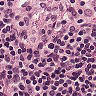
Metastatic tissue present: no